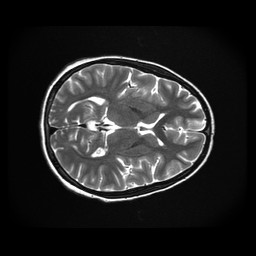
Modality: T2w
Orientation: axial
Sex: female
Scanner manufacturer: ge
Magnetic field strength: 3 T
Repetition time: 5 s
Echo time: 0.1015 s